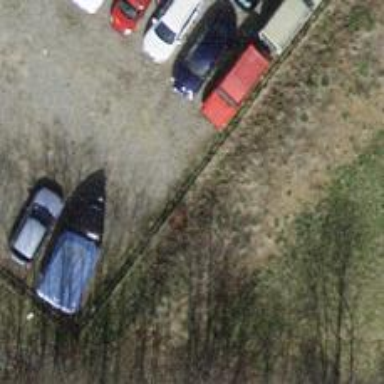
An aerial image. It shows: Parking aisle with pebblestone surface.